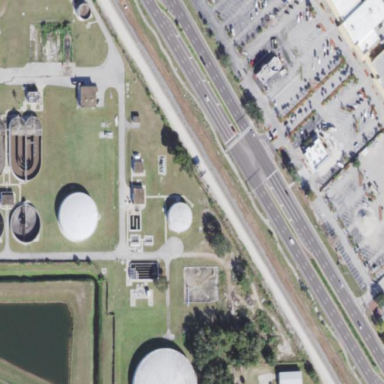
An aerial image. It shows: Wastewater plant.